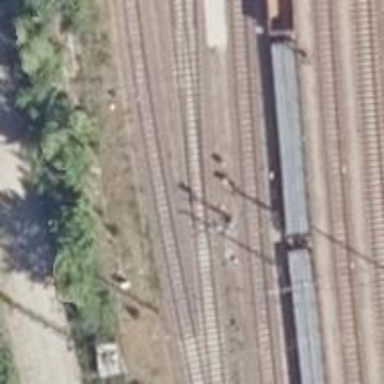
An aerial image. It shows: Railway switch.